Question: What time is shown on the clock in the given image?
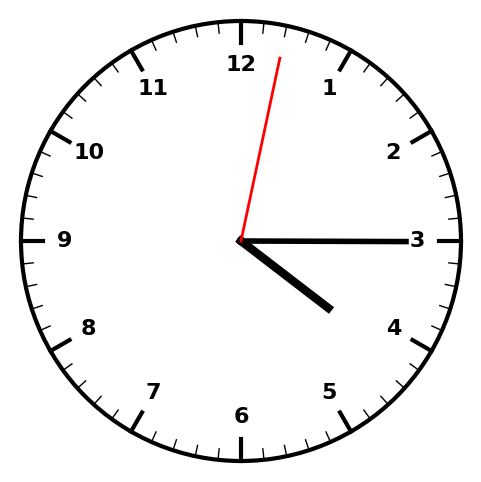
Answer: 04:15:02